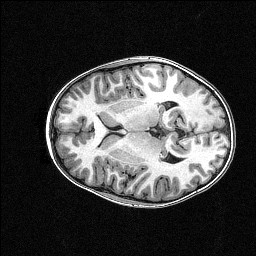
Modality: T1w
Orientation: axial
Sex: male
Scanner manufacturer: siemens
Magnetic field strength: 3 T
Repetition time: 2.3 s
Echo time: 0.00336 s